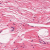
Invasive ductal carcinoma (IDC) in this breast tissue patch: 0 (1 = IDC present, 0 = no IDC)